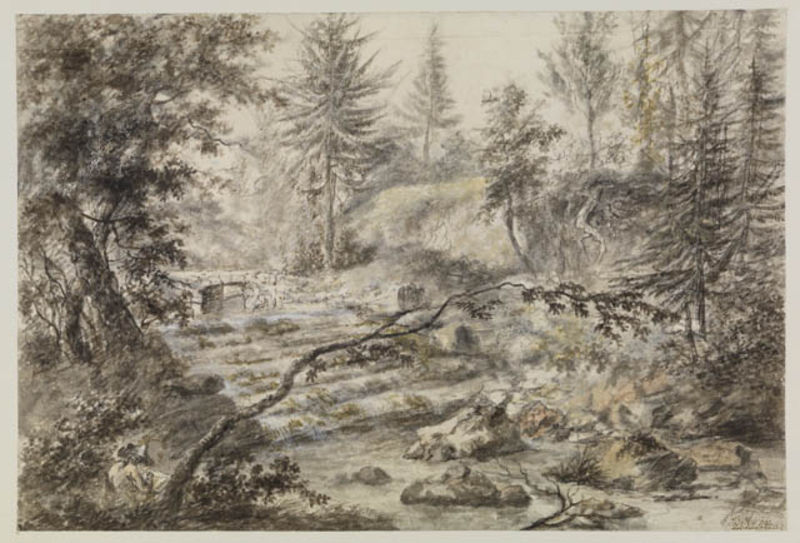
Titel: Waldlandschaft mit Bach und einem Zeichner
Künstler: Johann Kaspar Huber
Standort: Karlsruhe
Institution: Staatliche Kunsthalle Karlsruhe
Schlagwörter: baum, berg, blau, blätter, felsen, gemälde, himmel, laub, mann, wasser, weiß, aquarell, bäume, fluss, gelb, grün, landschaft, äste, braun, grau, hell, kreide, schwarz, skizze, zeichnung, gras, weg, wiese, beige, alt, mensch, stein, steine, bild, ast, bach, baumstamm, flusslauf, hügel, natur, stamm, brücke, gewässer, pflanzen, renaissance, wald, wasserfall, bogen, farben, hang, mauer, farbe, grafik, graphik, winter, romantik, tannen, stämme, maler, unscharf, foto, ruine, steinbrücke, zweig, lichtung, druck, stich, nadelbaum, tanne, entwurf, verschwommen, wurzeln, malerisch, bleich, fichten, nadelwald, sammlung, fließen, verschleiert, gestürzt, aufgelöst, brück, kaskade, altdorfer, graphische, ch, 1600, 1800, 1700, unterton